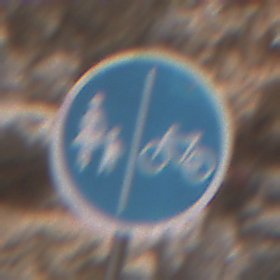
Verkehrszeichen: GetrennterRadUndGehwegRadwegRechts
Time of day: Midday
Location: Outdoor (Urban)
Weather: PartlyCloudy
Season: NotSpecified
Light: Natural